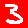
Digit: 3